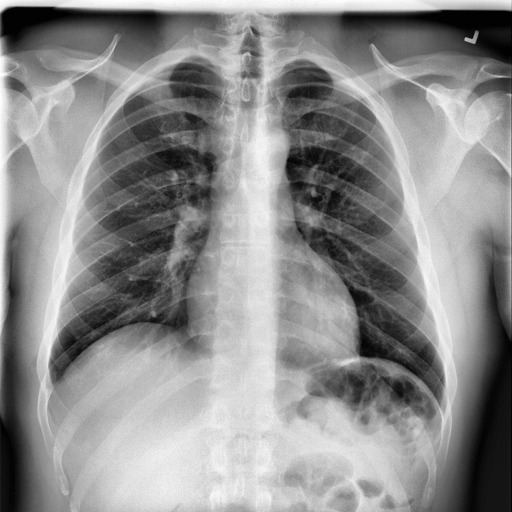
Finding: NORMAL